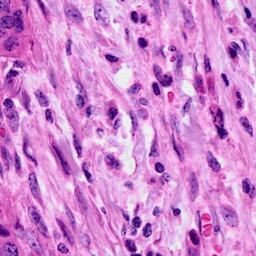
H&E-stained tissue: Cervix